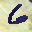
Label: 6